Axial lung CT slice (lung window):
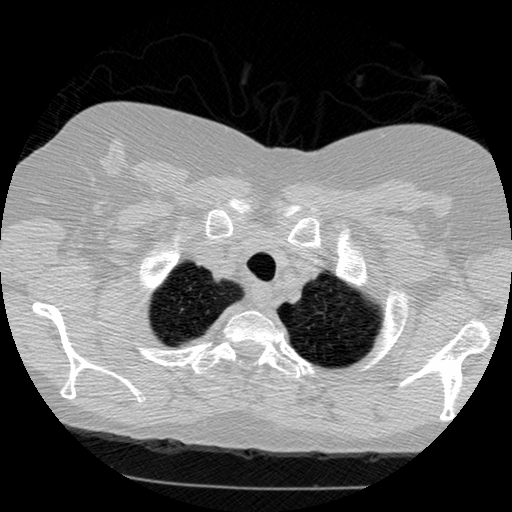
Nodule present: no